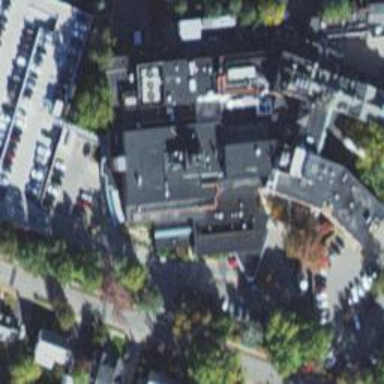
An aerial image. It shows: Healthcare facility identified as hospital.